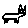
Label: cat